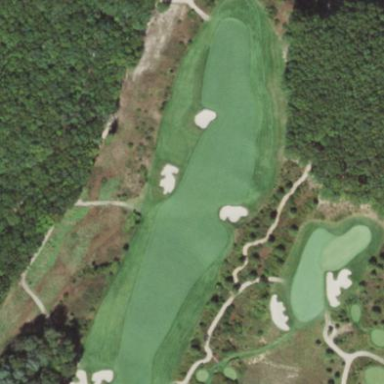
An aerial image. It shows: Golf fairway surrounded by grass.